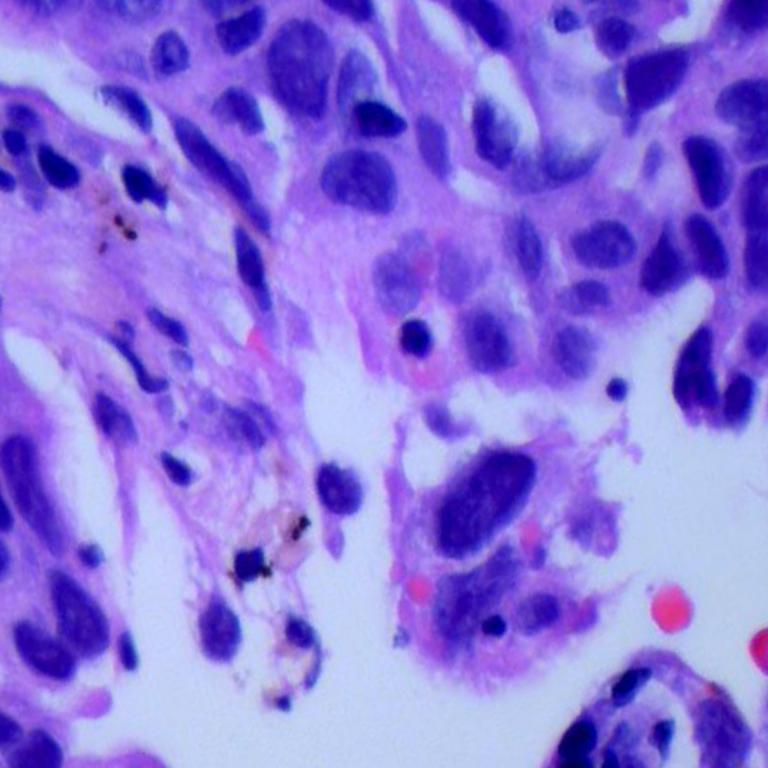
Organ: lung
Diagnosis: adenocarcinomas